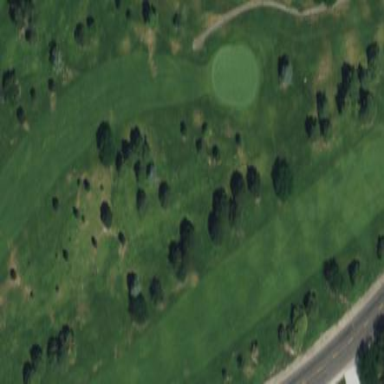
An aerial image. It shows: Golf fairway surrounded by grass.